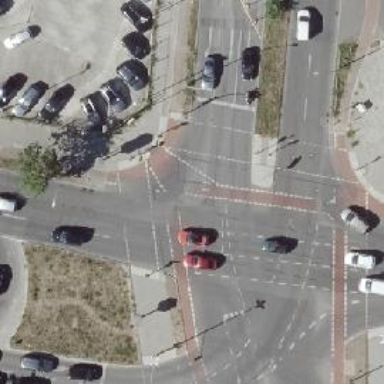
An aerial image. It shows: Asphalt footway with crossing controlled by traffic signals.